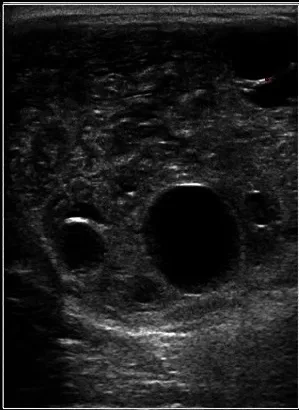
Doppler integrated image shows no internal flow within the mass.
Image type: radiology (ultrasound)